Current action and preconditions to check: path_clear

Your task: For each precondition in the list above, predict whether it will hold at this action.

Consider the current scene as observed from the mobile robot's camera, and analyze the predicted future states of all dynamic agents (e.g., people, animals, vehicles, or any moving entities) within the NEXT SECOND.

IMPORTANT: Only answer "very likely" if you are absolutely certain—based on strong, clear evidence—that a dynamic agent will violate the precondition in the predicted future state. Do NOT answer "very likely" for unlikely, ambiguous, or low-probability risks.

Ask yourself for each precondition: Is there a high probability, with clear and convincing evidence, that the predicted future states of any dynamic agent will interfere with the predicted future state of the currently executing action within the NEXT SECOND, causing that precondition to fail?

Assess the risk level based on these predictions. Use "likely" or "very likely" if motions create a clear risk of interference.

Use "neutral" or "improbable" if agents are nearby but their predicted paths are clearly diverging or non-conflicting.

Failure Risk Categories: "very improbable", "improbable", "neutral", "likely", "very likely"

Answer Format: Output ONLY the probability_of_failure value from these categories: "very improbable", "improbable", "neutral", "likely", "very likely"

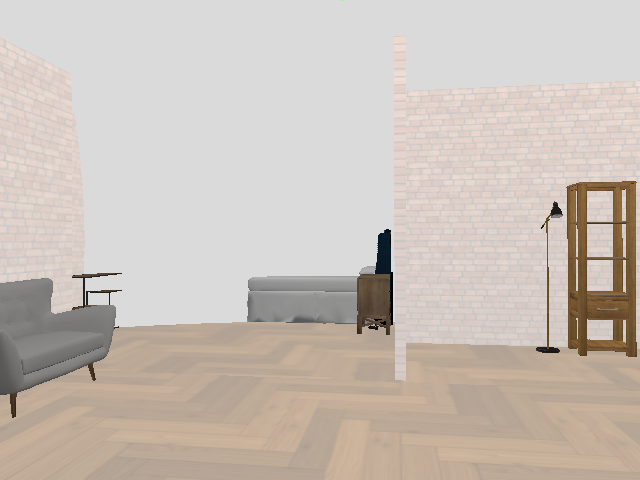

Answer: very improbable